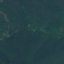
Land use / land cover: Forest